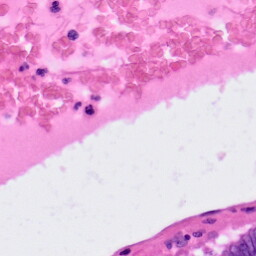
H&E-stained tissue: Colon